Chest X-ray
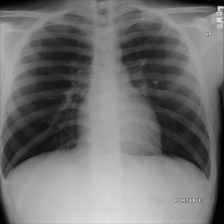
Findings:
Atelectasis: negative
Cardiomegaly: negative
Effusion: negative
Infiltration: negative
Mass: negative
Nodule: negative
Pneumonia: negative
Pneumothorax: negative
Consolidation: negative
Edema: negative
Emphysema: negative
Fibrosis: negative
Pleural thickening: negative
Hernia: negative